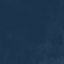
Land use / land cover class: SeaLake